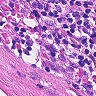
Metastatic tissue present: no